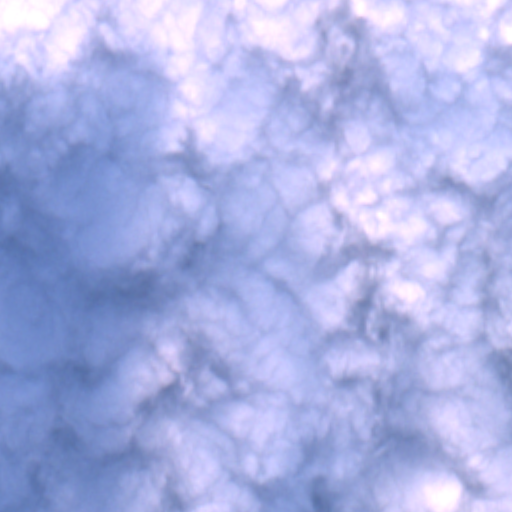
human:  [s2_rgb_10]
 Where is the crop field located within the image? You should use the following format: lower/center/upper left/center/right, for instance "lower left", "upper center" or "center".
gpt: The crop field is located in the upper left of the image.
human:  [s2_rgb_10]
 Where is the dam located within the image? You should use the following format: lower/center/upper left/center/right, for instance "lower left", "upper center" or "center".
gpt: The dam is located in the lower center of the image.
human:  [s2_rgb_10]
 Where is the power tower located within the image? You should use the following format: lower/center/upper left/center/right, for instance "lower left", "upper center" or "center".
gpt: There is no power tower in the image.